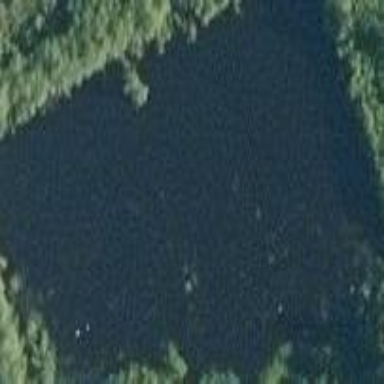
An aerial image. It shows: Peaceful pond surrounded by nature.